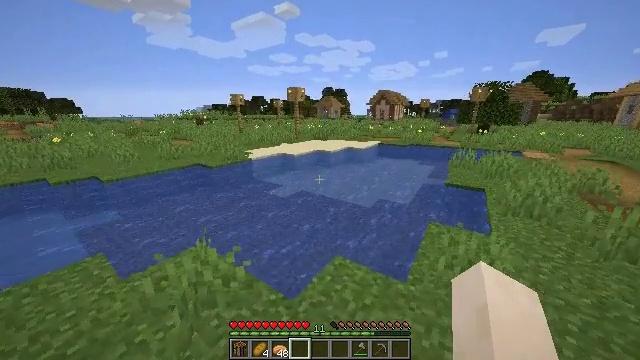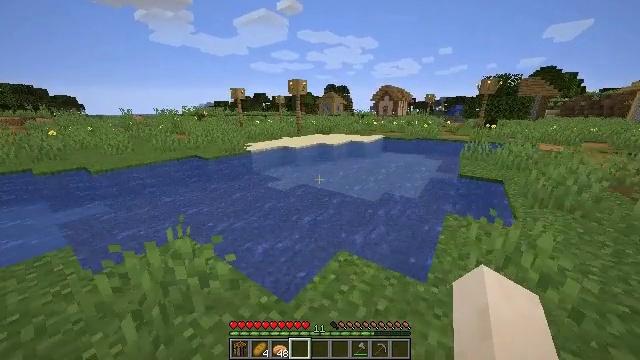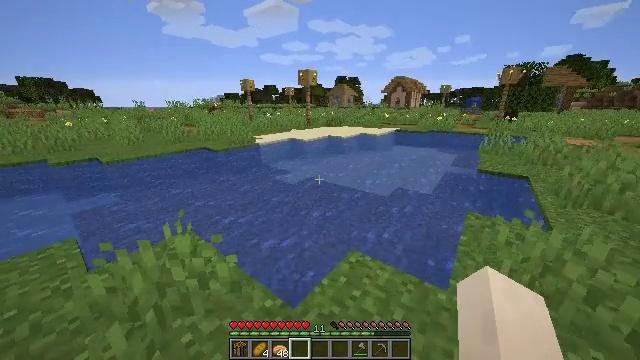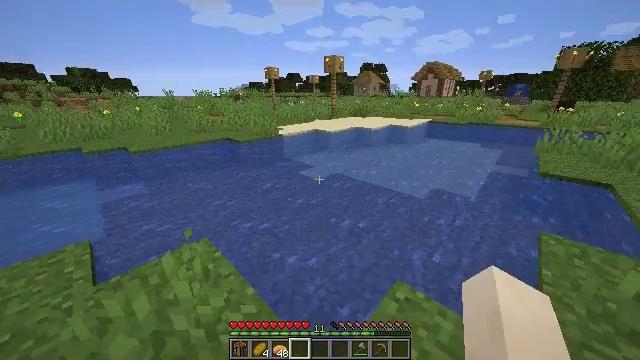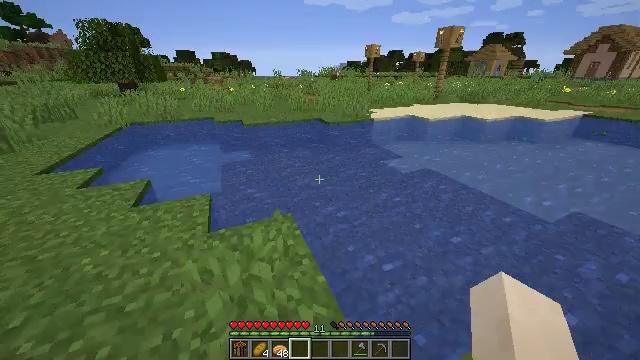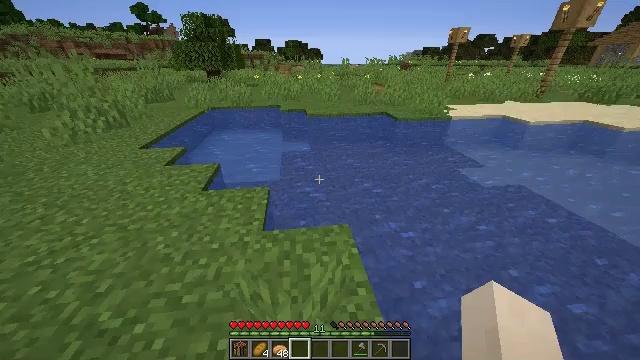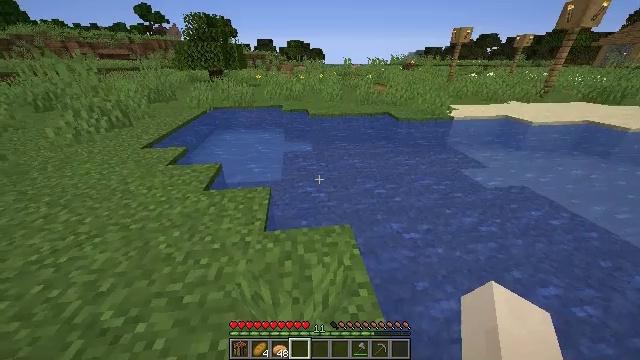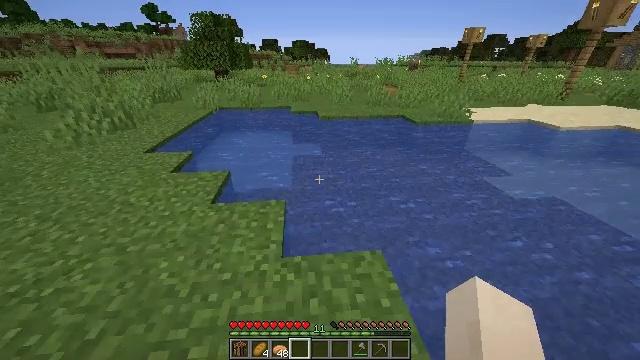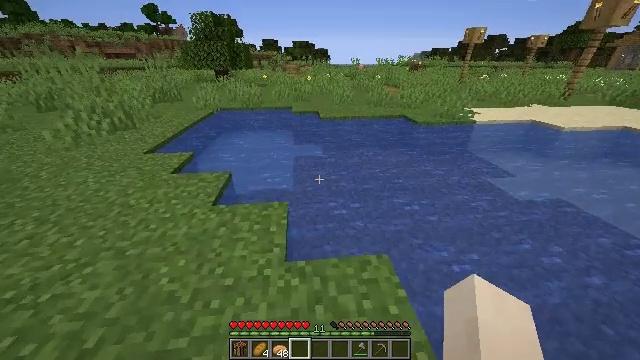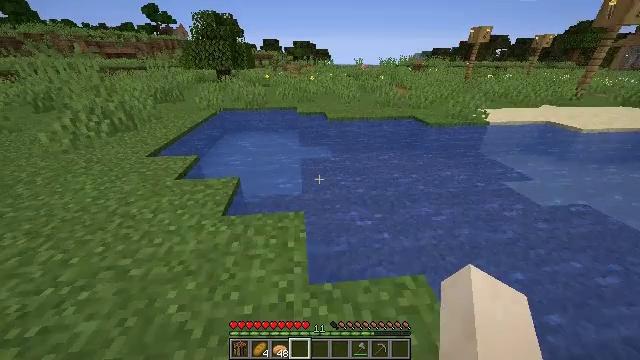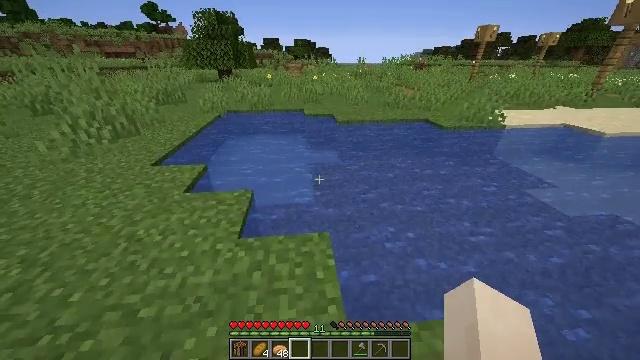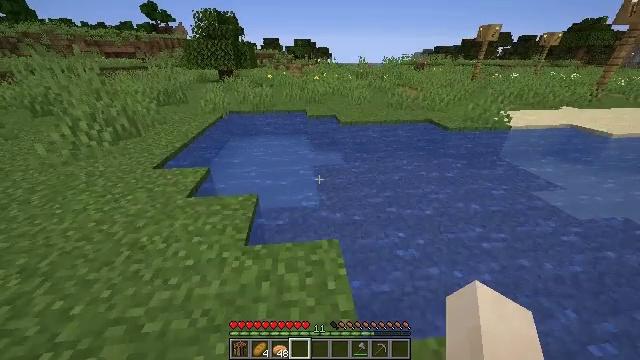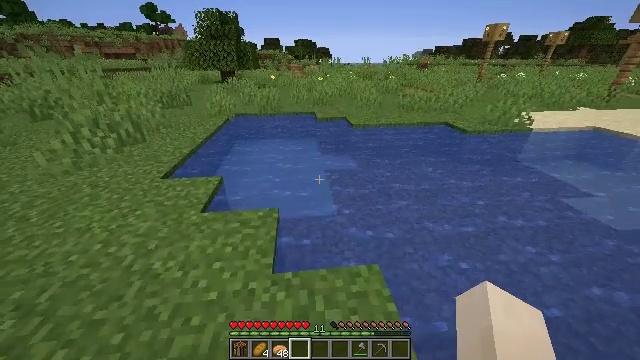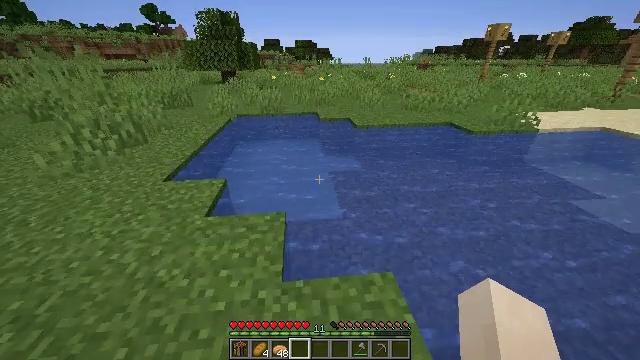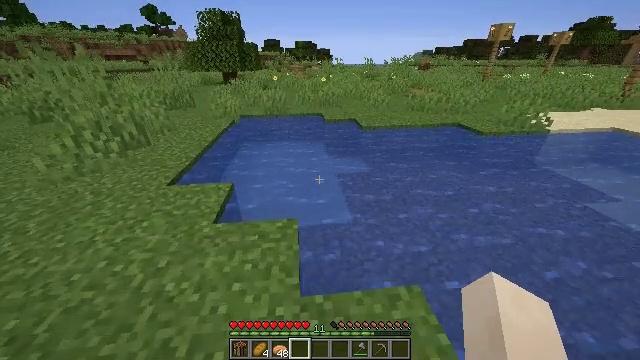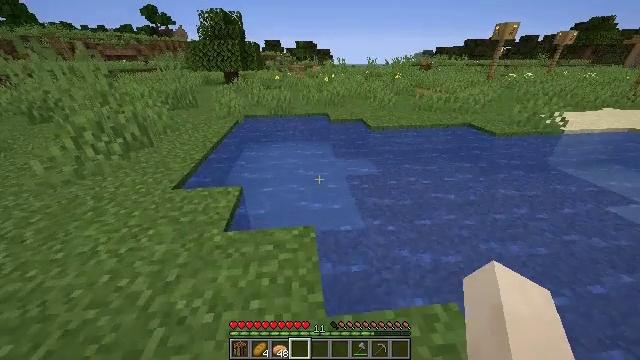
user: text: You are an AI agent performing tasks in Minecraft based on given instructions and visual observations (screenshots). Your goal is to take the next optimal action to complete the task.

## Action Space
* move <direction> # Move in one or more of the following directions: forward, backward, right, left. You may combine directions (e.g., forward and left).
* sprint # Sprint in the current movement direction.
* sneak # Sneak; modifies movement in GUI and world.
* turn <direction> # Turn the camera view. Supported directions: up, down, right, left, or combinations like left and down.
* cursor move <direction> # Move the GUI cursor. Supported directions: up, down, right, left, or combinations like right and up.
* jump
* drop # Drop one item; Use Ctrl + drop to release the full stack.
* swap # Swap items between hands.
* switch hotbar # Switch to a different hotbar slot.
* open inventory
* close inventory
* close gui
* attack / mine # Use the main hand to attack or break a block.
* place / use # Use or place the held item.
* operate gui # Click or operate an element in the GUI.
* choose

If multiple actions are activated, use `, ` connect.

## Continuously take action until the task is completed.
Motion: motion action
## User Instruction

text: Mine the clay from the riverbed.
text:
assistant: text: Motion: move forward, sprint
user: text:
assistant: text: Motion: move forward and move left, sprint, turn left and down
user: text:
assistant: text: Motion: move forward and move left, sprint, turn left and down
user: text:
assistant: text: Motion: move forward and move left, sprint, turn left and down
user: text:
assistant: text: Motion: move forward and move left, sprint, turn left and down
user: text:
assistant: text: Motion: move forward and move left, sprint
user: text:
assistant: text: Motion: move forward and move left, sprint
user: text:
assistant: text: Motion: move forward and move left
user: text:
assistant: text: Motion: move forward and move left
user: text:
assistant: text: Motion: move forward and move left
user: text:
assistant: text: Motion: move forward and move left
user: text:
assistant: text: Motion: move forward and move left
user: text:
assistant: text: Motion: move forward and move left
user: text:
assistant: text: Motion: move forward and move left
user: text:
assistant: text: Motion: move forward and move left, sprint
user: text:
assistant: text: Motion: move forward and move left, sprint, turn down
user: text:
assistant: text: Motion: move forward, sprint, turn down
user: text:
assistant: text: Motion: move forward, sprint, turn down
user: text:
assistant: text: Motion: move forward, turn down
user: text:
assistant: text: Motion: move forward, turn down
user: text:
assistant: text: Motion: move forward, turn down
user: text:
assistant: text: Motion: move forward, turn down
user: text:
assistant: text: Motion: move forward, turn down
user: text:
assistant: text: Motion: move forward, turn down
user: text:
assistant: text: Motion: move forward, turn down
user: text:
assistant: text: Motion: move forward, turn down
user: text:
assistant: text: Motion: move forward, turn down
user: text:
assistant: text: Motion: move forward, turn right and down
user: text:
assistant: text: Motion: move forward, sneak, turn right and down
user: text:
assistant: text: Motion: move forward, sneak, turn right and down